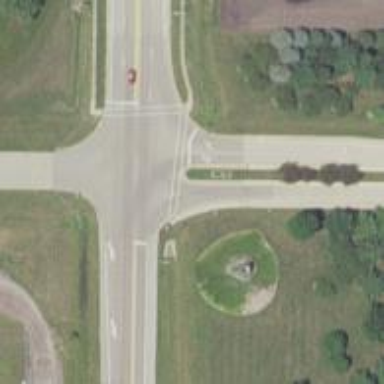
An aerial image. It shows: Uncontrolled road crossing with lines marking the way.